Aerial crown-view tile of a tropical tree (Barro Colorado Island, Panama), acquired 20240813:
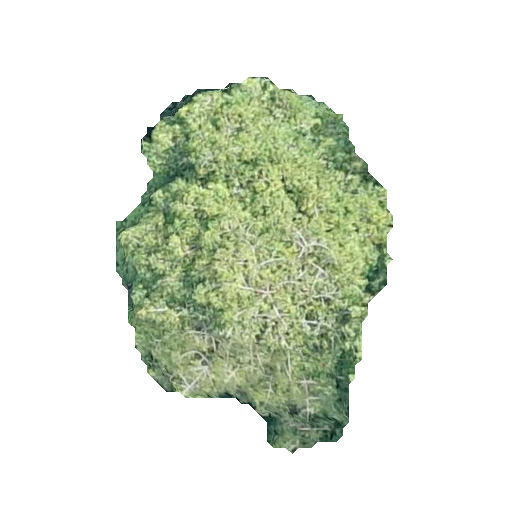
Species: Virola surinamensis
GBIF accepted scientific name: Virola surinamensis
Crown area: 110.582 m²